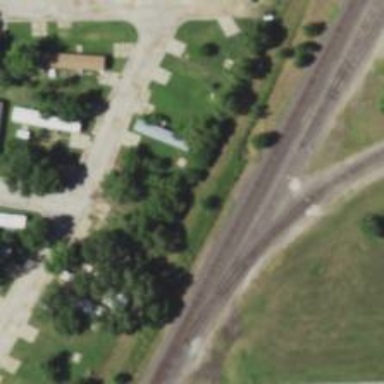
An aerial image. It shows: Railway with two tracks.